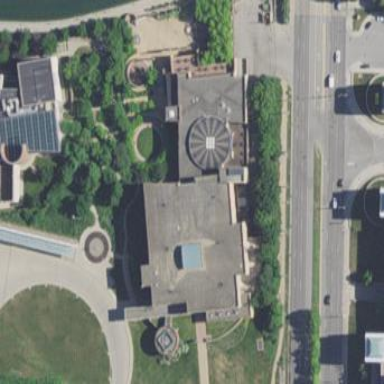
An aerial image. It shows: Civic building that is museum.